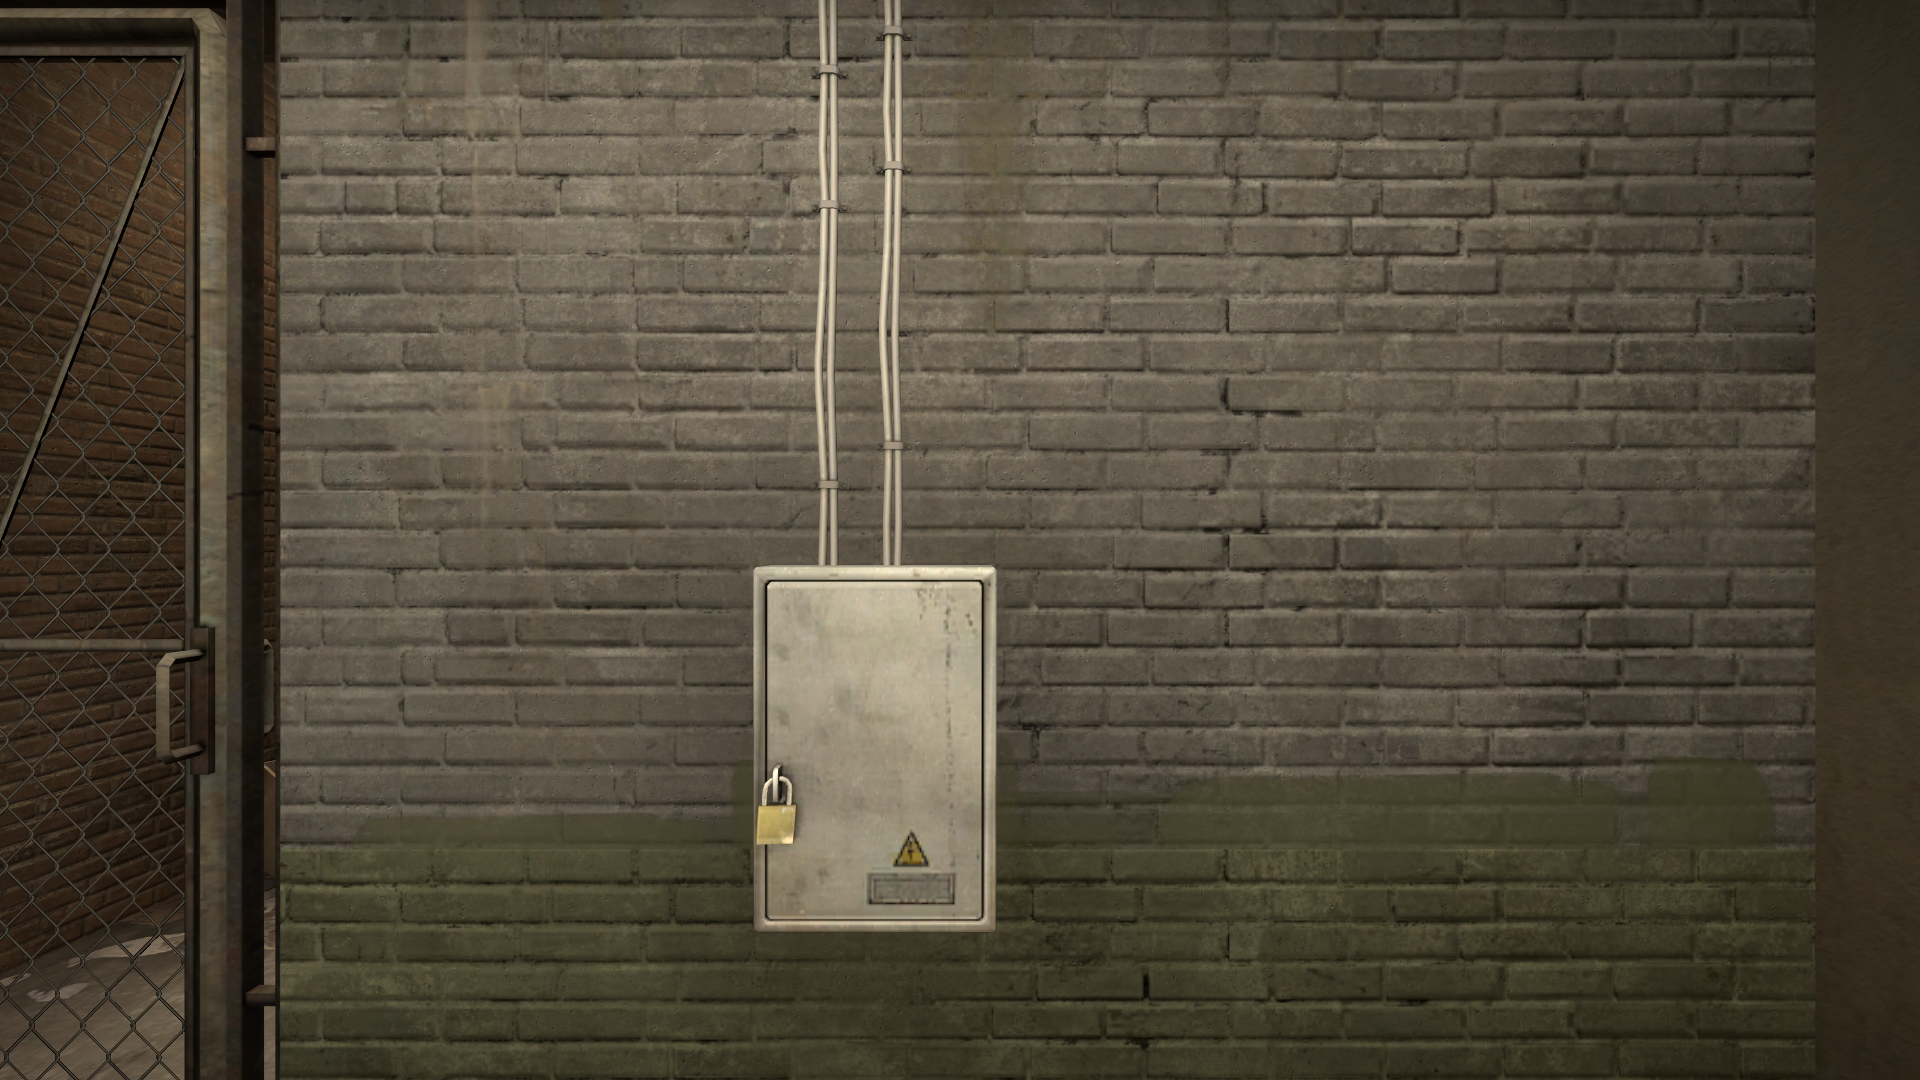
Map: de_train